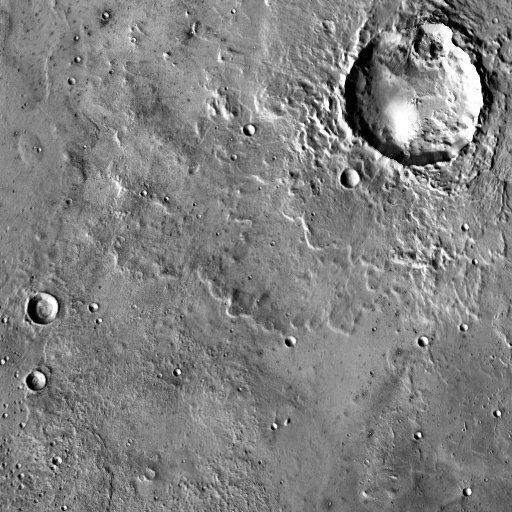
Crater classes present: Background, Other, Layered, Secondary